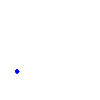
Particle: proton